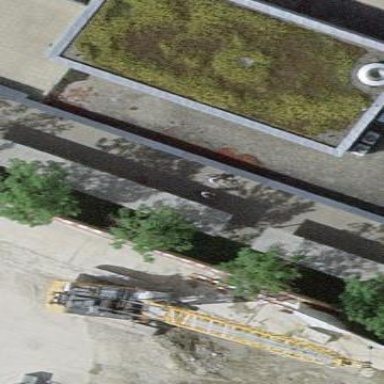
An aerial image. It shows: Bicycle parking area.